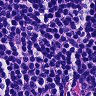
Metastatic tissue present: no